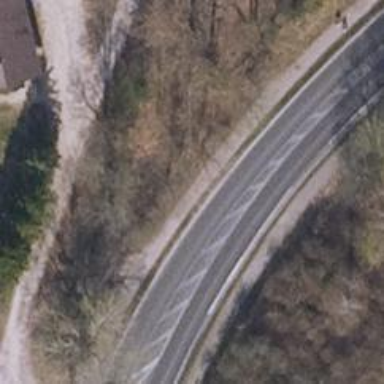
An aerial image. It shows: Footway.